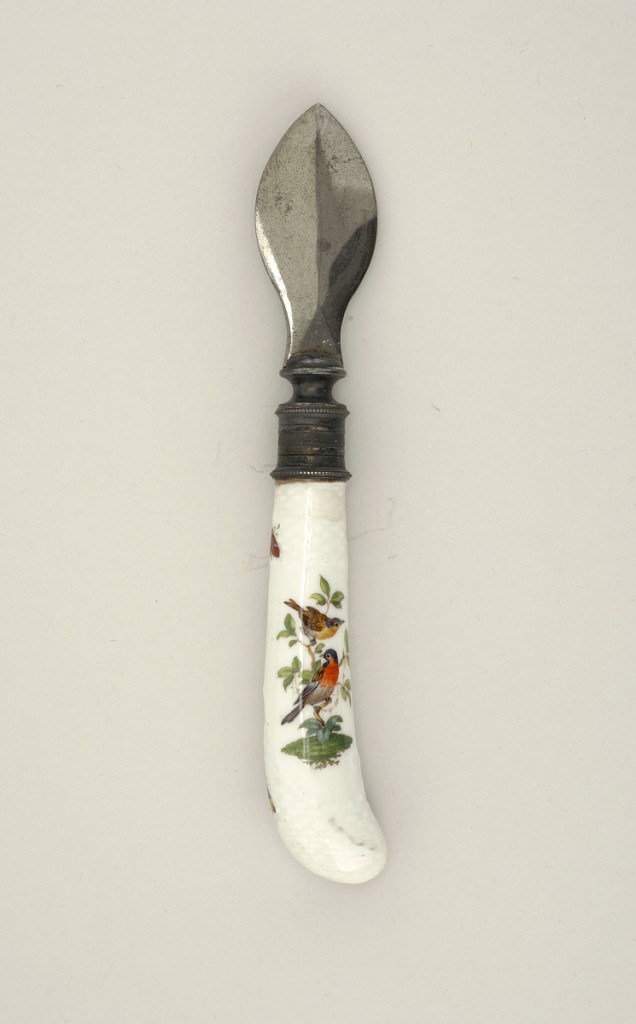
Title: Ink Eraser with Porcelain Handle
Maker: Meissen Porcelain Manufactory, German, active from 1710 to the present
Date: late 18th–19th century
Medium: hard paste porcelain, vitreous enamel, steel, silver
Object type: ink eraser
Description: Spatulate point, bevelled on both sides. The curved white handle decorated with small birds and insects in color, and moulded basketry texture at the ends.